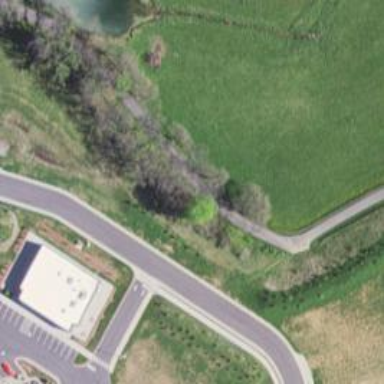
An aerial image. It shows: Driveway leading to service road.